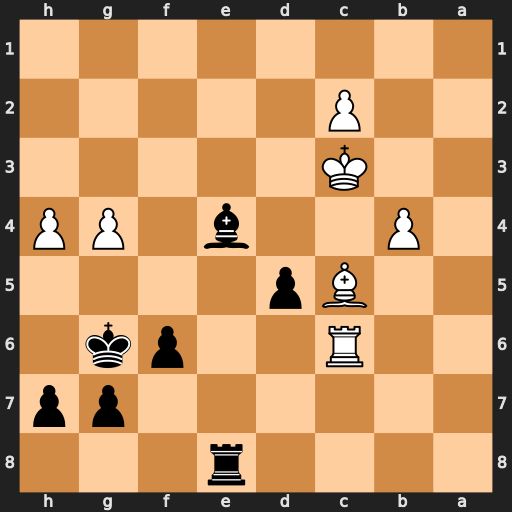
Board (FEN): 4r3/6pp/2R2pk1/2Bp4/1P2b1PP/2K5/2P5/8
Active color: b
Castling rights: -
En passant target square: -
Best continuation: d4+ Kxd4 Bxc6